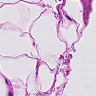
Metastatic tissue present: no